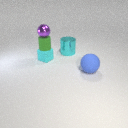
small purple metal sphere above small cyan rubber cube